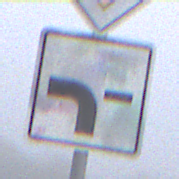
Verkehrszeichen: VerlaufVorfahrtsstrasse6
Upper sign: Vorfahrtsstrasse
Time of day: MorningAfternoon
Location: Outdoor (RoadRail)
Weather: Overcast
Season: NotSpecified
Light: Natural